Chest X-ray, AP view. Patient: 26 years old, sex M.
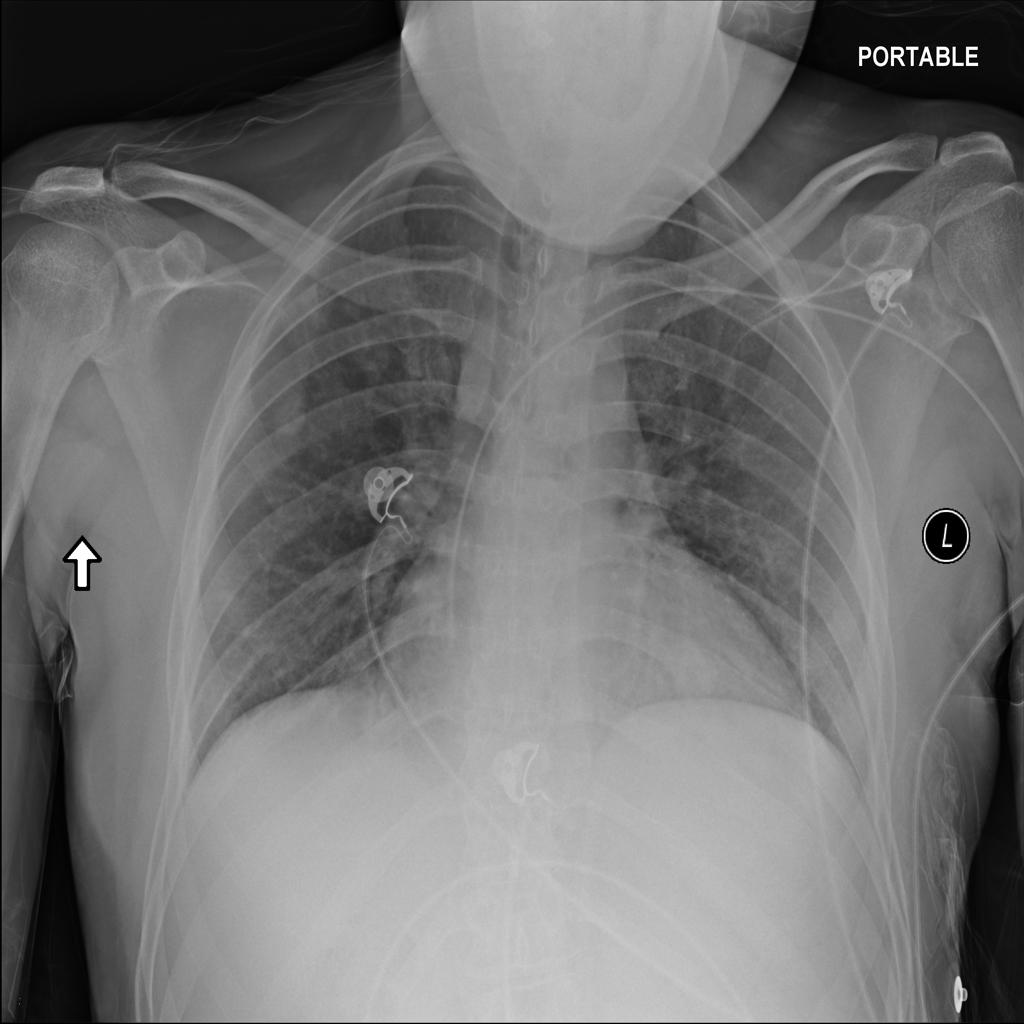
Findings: No Finding